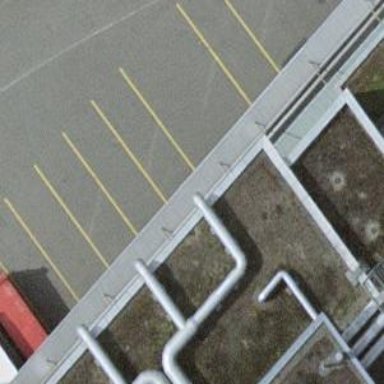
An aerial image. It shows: View of roof of building.